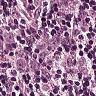
Metastatic tissue present: yes